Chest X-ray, AP view. Patient: 27 years old, sex M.
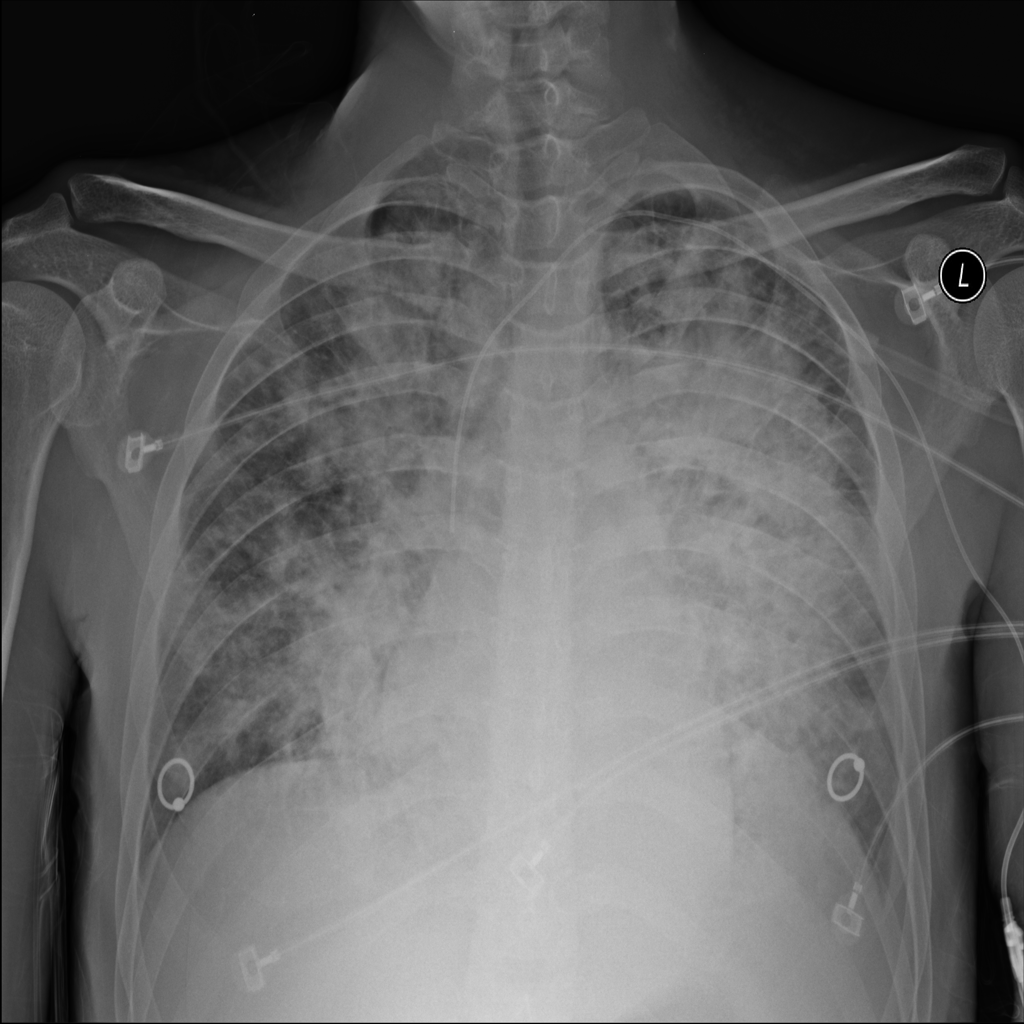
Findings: Effusion, Infiltration, Nodule